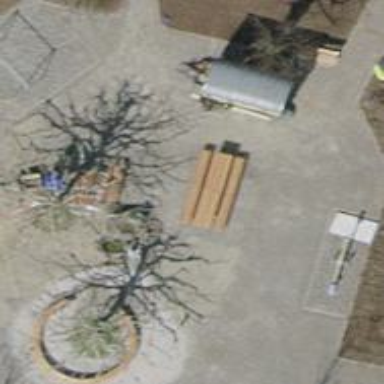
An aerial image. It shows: Picnic table located in leisure land area.